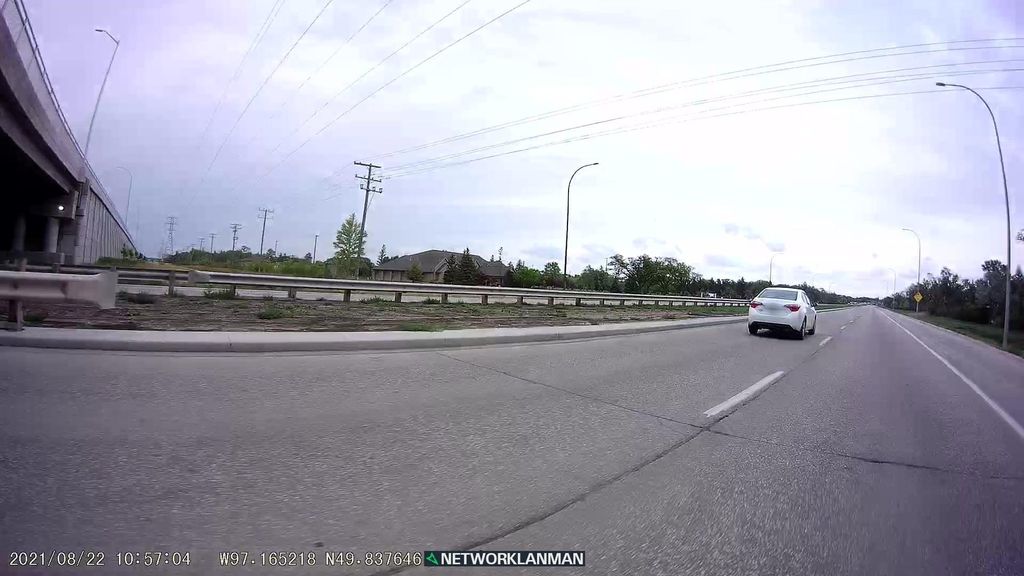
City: winnipeg